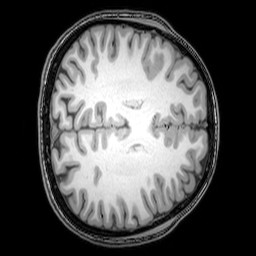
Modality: T1w
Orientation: axial
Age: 22
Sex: female
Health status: healthy
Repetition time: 0.081 s
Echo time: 0.037 s